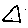
Label: triangle